Field crop: maize
Growth stage: 2
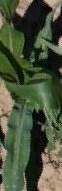
Species: maize